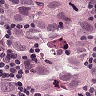
Metastatic tissue present: yes